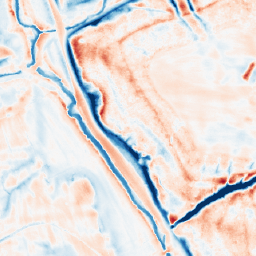
Category: trend_removal
Decomposition family: local_polynomial
Decomposition parameters: window_size: 21
degree: 1
Upsampling method: area
Upsampling parameters: scale: 2
Upsampling scale: 2